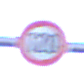
Verkehrszeichen: Geschwindigkeit120
Umgebung: Roofed, Underpass
Tageszeit: Midday
Wetter: Clear
Licht: Natural
Jahreszeit: NotSpecified
Kontrast: LowContrast